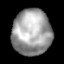
Tissue: lung
Cell type: Others
Senescence score: 0.2149
Nuclear area (px): 1747
Mean DAPI intensity: 160.531